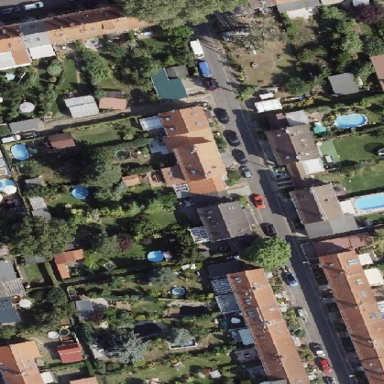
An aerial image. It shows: Semi-detached house with gabled roof.